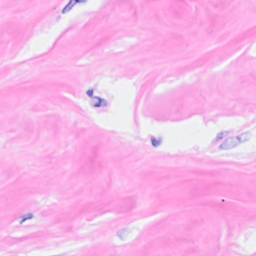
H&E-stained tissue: Breast